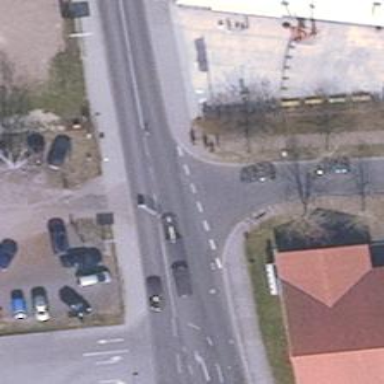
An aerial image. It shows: Secondary road with asphalt surface and sidewalks on both sides.